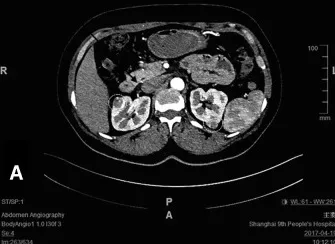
Preoperative contrast-enhanced CT scan of the kidney. (A) A mass in the right kidney and a mass in the upper pole of the left kidney.
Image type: radiology (ct)